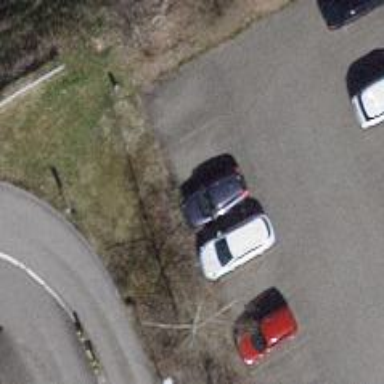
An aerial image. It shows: Car sharing facility.